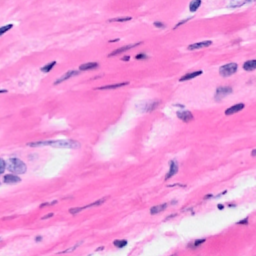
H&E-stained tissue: Breast